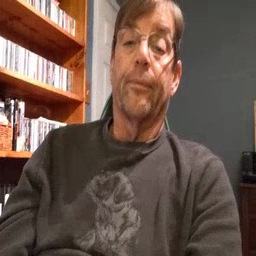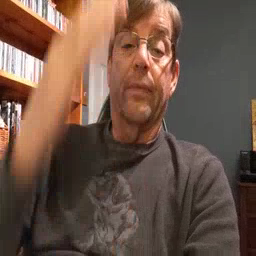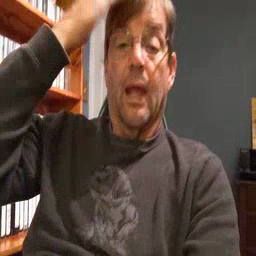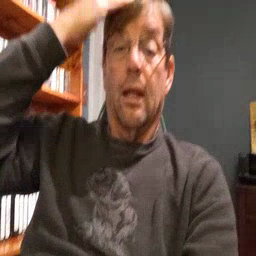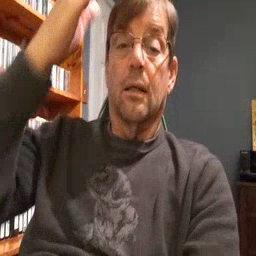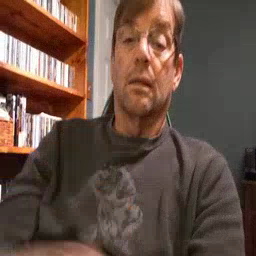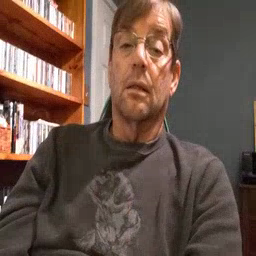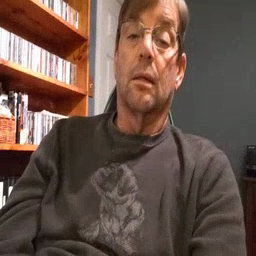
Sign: hat